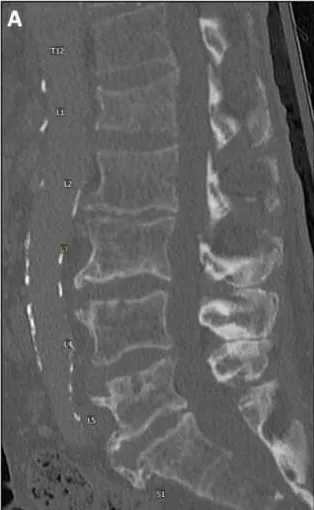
Discitis-osteomyelitis changes on CT. Comparing to prior CT L-spine from March 2022.
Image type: radiology (ct)